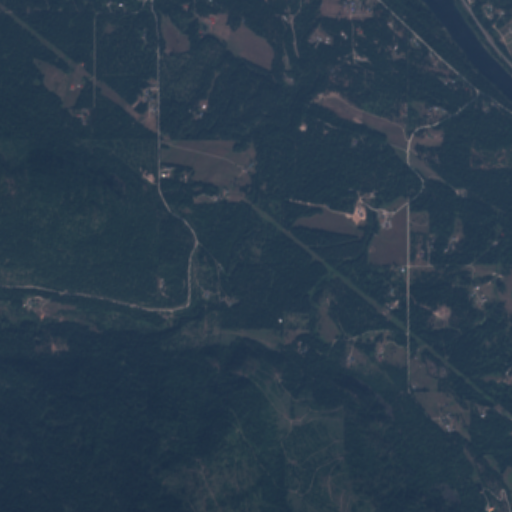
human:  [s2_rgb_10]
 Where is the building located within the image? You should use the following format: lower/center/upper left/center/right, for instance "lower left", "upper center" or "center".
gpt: The building is located in the upper center of the image.
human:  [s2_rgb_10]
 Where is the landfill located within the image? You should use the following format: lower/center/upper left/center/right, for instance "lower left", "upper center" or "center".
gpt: There is no landfill in the image.